Question: I am not that experienced with ubuntu - I'm on Ubuntu 13.04 and am trying to install muby (<URL>.
When I downloaded it and tried to gem install... this is the error I get:

If someone could please tell me how to fix this - I have searched google extensively and installed many things (like mysql, ruby versions and -dev's... Haven't tried RVM because I don't know how).
After having installed 'libncurses5-dev', I get this error:
'''
Building native extensions. This could take a while...
ERROR: Error installing muby-0.7.19.gem:
ERROR: Failed to build gem native extension.
/usr/bin/ruby1.9.1 extconf.rb
checking for unistd.h... yes
checking for ncurses.h... yes
checking for wmove() in -lncurses... yes
checking for newscr()... yes
checking for TABSIZE()... yes
checking for ESCDELAY()... yes
checking for keybound()... yes
checking for curses_version()... yes
checking for tigetstr()... yes
checking for getwin()... yes
checking for putwin()... yes
checking for ungetmouse()... yes
checking for mousemask()... yes
checking for wenclose()... yes
checking for mouseinterval()... yes
checking for wmouse_trafo()... yes
checking for mcprint()... yes
checking for has_key()... yes
checking for delscreen()... yes
checking for define_key()... yes
checking for keyok()... yes
checking for resizeterm()... yes
checking for use_default_colors()... yes
checking for use_extended_names()... yes
checking for wresize()... yes
checking for attr_on()... yes
checking for attr_off()... yes
checking for attr_set()... yes
checking for chgat()... yes
checking for color_set()... yes
checking for filter()... yes
checking for intrflush()... yes
checking for mvchgat()... yes
checking for mvhline()... yes
checking for mvvline()... yes
checking for mvwchgat()... yes
checking for mvwhline()... yes
checking for mvwvline()... yes
checking for noqiflush()... yes
checking for putp()... yes
checking for qiflush()... yes
checking for scr_dump()... yes
checking for scr_init()... yes
checking for scr_restore()... yes
checking for scr_set()... yes
checking for slk_attr_off()... no
checking for slk_attr_on()... no
checking for slk_attr()... yes
checking for slk_attr_set()... yes
checking for slk_color()... yes
checking for tigetflag()... yes
checking for tigetnum()... yes
checking for use_env()... yes
checking for vidattr()... yes
checking for vid_attr()... no
checking for wattr_on()... yes
checking for wattr_off()... yes
checking for wattr_set()... yes
checking for wchgat()... yes
checking for wcolor_set()... yes
checking for getattrs()... yes
checking which debugging functions to wrap...
checking for _tracef()... no
checking for _tracedump()... no
checking for _nc_tracebits()... no
checking for _traceattr()... no
checking for _traceattr2()... no
checking for _tracechar()... no
checking for _tracechtype()... no
checking for _tracechtype2()... no
checking for _tracemouse()... no
checking for other functions that appeared after ncurses version 5.0...
checking for assume_default_colors()... yes
checking for attr_get()... yes
checking for the panel library...
checking for panel.h... yes
checking for panel_hidden() in -lpanel... yes
checking for the form library...
checking for form.h... yes
checking for new_form() in -lform... yes
creating Makefile
make
Makefile:176: warning: overriding commands for target '/var/lib/gems/1.9.1/gems/ncurses-0.9.1/lib'
Makefile:174: warning: ignoring old commands for target '/var/lib/gems/1.9.1/gems/ncurses-0.9.1/lib'
compiling form_wrap.c
form_wrap.c: In function 'rbncurs_m_new_form':
form_wrap.c:395:34: error: 'struct RArray' has no member named 'len'
form_wrap.c: In function 'rbncurs_c_set_field_type':
form_wrap.c:619:23: error: 'struct RArray' has no member named 'len'
form_wrap.c:624:5: warning: implicit declaration of function 'STR2CSTR' [-Wimplicit-function-declaration]
form_wrap.c:624:13: warning: assignment makes pointer from integer without a cast [enabled by default]
form_wrap.c: In function 'rbncurs_c_set_field_buffer':
form_wrap.c:741:3: warning: passing argument 3 of 'set_field_buffer' makes pointer from integer without a cast [enabled by default]
In file included from form_wrap.h:26:0,
from form_wrap.c:28:
/usr/include/form.h:341:28: note: expected 'const char *' but argument is of type 'int'
form_wrap.c: In function 'rbncurs_c_set_form_fields':
form_wrap.c:778:34: error: 'struct RArray' has no member named 'len'
form_wrap.c: In function 'rbncurs_c_form_request_by_name':
form_wrap.c:1051:3: warning: passing argument 1 of 'form_request_by_name' makes pointer from integer without a cast [enabled by default]
In file included from form_wrap.h:26:0,
from form_wrap.c:28:
/usr/include/form.h:403:28: note: expected 'const char *' but argument is of type 'int'
form_wrap.c: In function 'make_arg':
form_wrap.c:1126:38: error: 'struct RArray' has no member named 'len'
form_wrap.c:1130:5: error: format not a string literal and no format arguments [-Werror=format-security]
cc1: some warnings being treated as errors
make: *** [form_wrap.o] Error 1
Gem files will remain installed in /var/lib/gems/1.9.1/gems/ncurses-0.9.1 for inspection.
Results logged to /var/lib/gems/1.9.1/gems/ncurses-0.9.1/./gem_make.out
'''
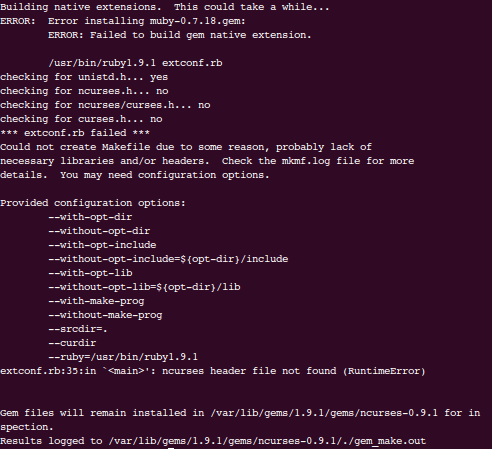
Answer: The error message is quite clear:
'''
checking for ncurses.h... no
...
...
...: ncurses hearder file not found
'''
You just have to install the ncurses development package:
'''
apt-get install libncurses5-dev
'''
That's a bug in the 'ncurses' gem that is not updated to work with Ruby 1.9+, switch to Ruby 1.8.7, if you can, and it will build with no errors. Unfortunately this gem seems to be no longer manteainded.
You can quite easily install Ruby 1.8.7 using <URL>, I suggest the latter.